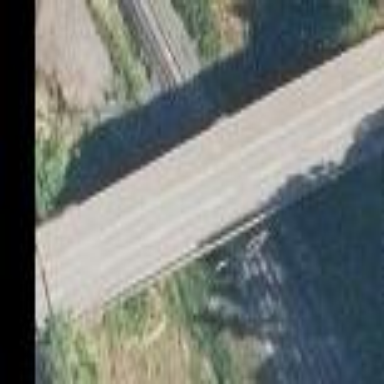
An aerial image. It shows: Man-made bridge.